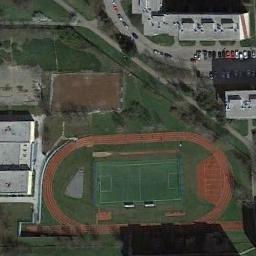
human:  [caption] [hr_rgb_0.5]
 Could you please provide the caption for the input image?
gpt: The middle of the track and field is green .

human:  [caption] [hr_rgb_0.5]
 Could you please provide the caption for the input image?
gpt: The track and field is built on the lawn, And there is a parking lot and a road to the residential area .

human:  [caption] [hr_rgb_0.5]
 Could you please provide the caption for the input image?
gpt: Numerous buildings are near the ground track field .

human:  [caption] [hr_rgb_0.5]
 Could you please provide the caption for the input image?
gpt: The ground track field with a football field is surrounded by some buildings and an open area is next to the ground track field .

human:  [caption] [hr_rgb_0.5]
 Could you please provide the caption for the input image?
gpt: There are some gray buildings beside the ground track field with a red track .